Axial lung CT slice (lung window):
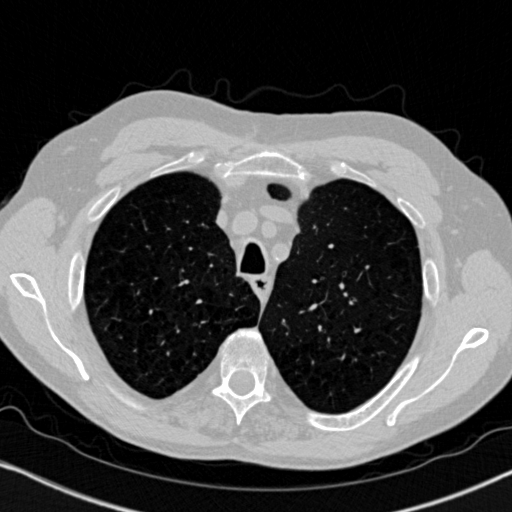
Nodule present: no